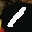
Label: 1